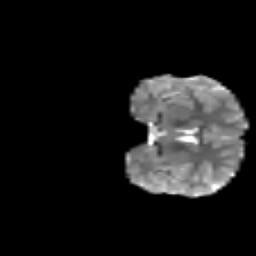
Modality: T2w
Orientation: coronal
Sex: female
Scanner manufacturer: siemens
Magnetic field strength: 3 T
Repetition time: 5 s
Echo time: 0.071 s